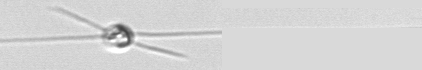
Label: Chaetoceros_danicus